Field crop: tomato
Growth stage: 1
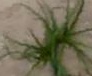
Species: cyperus